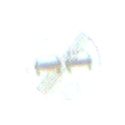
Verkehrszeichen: EndeUeberholverbot
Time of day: SunriseSunset
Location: Outdoor (Nature)
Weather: PartlyCloudy
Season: NotSpecified
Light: Natural